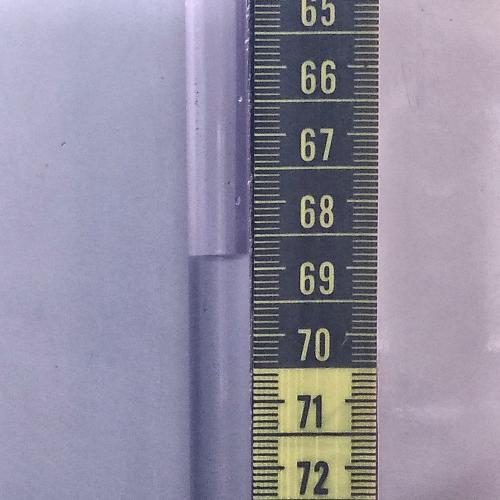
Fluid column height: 68.8 cm